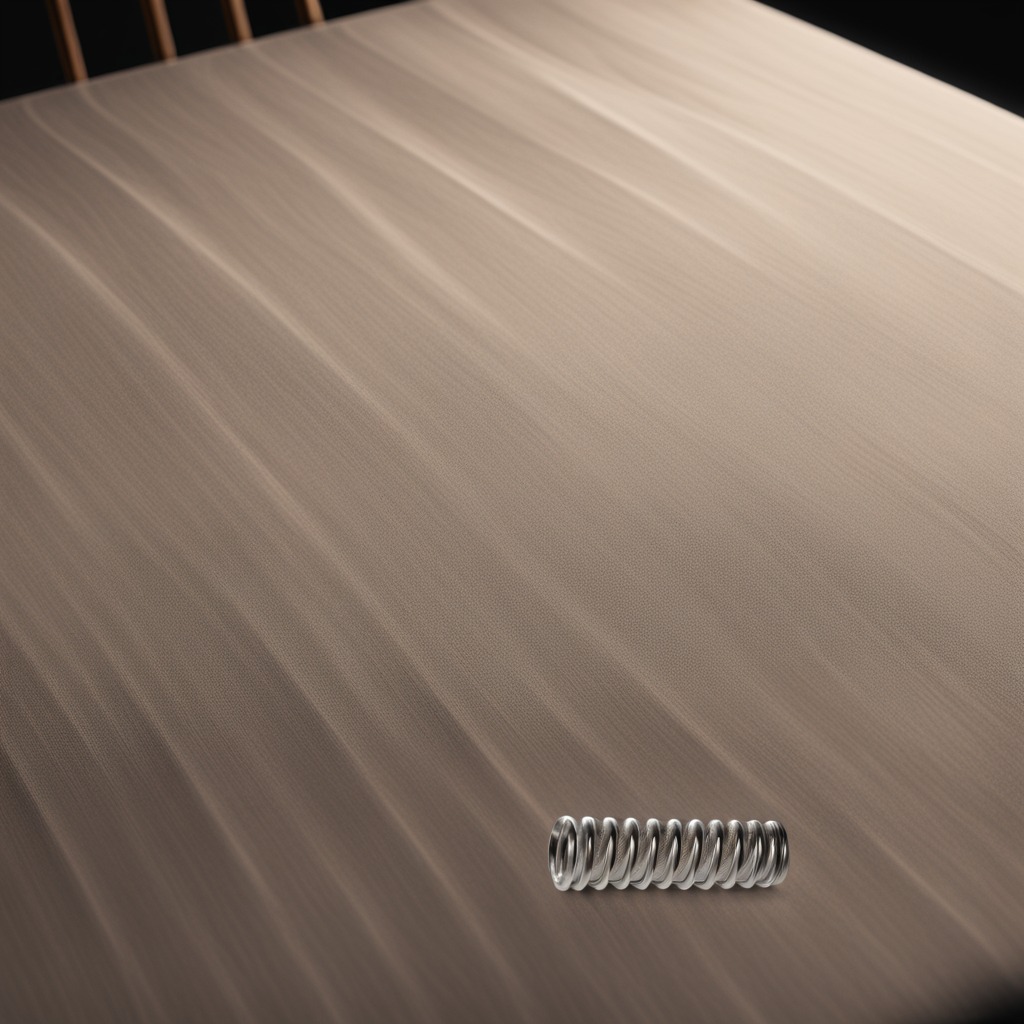
A coiled metal spring is lying on the wooden table.